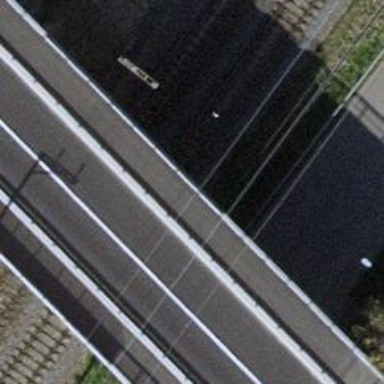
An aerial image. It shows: Sidewalk on bridge.